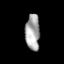
Tissue: prostate
Cell type: T cells
Senescence score: 0.3116
Nuclear area (px): 507
Mean DAPI intensity: 165.988